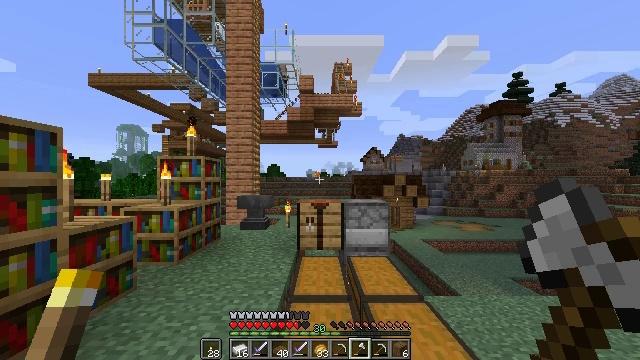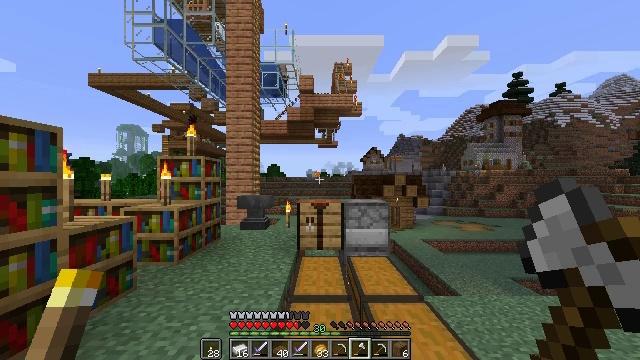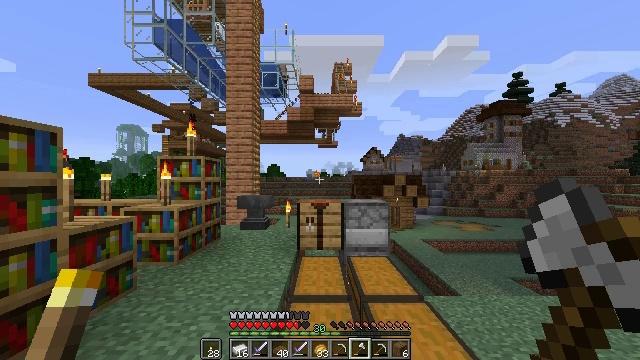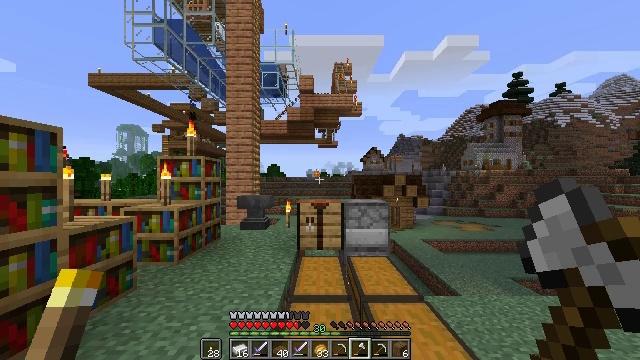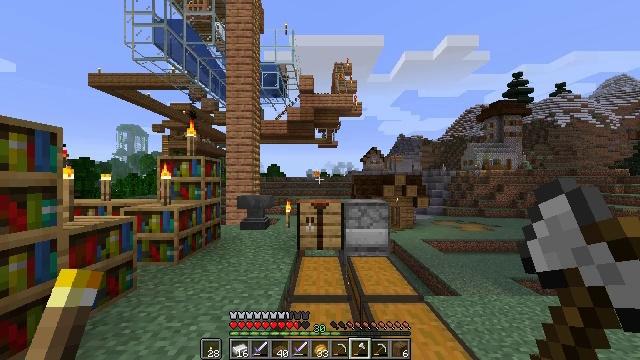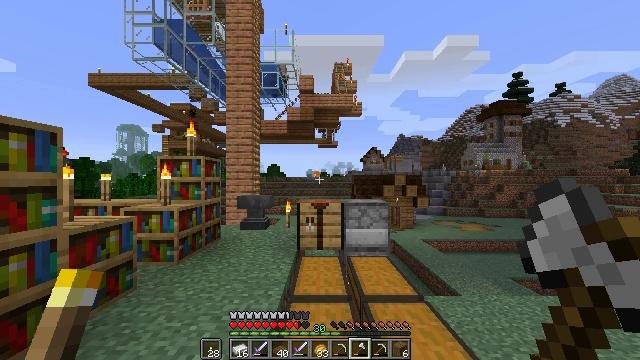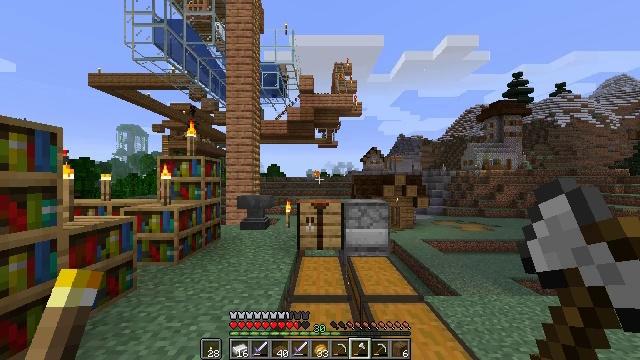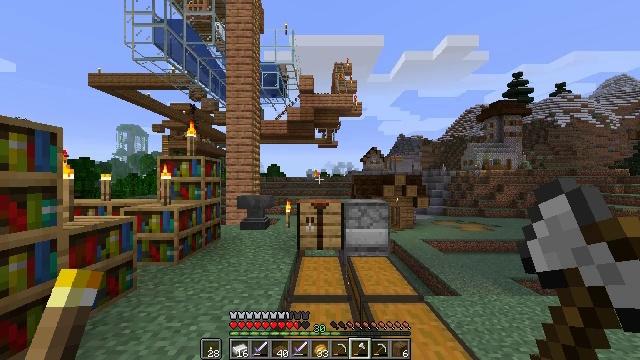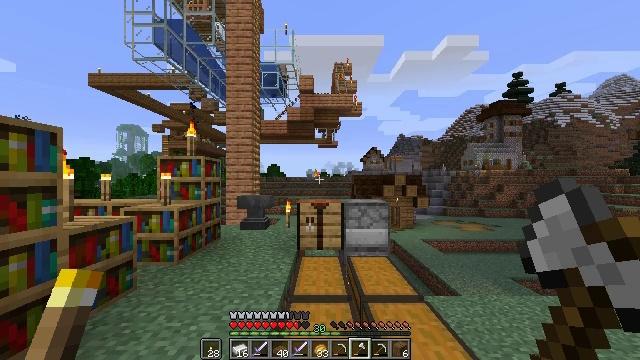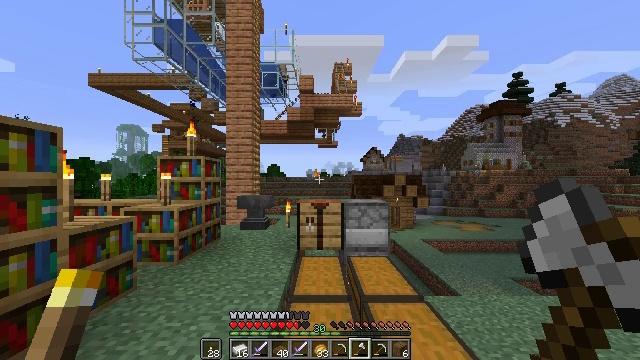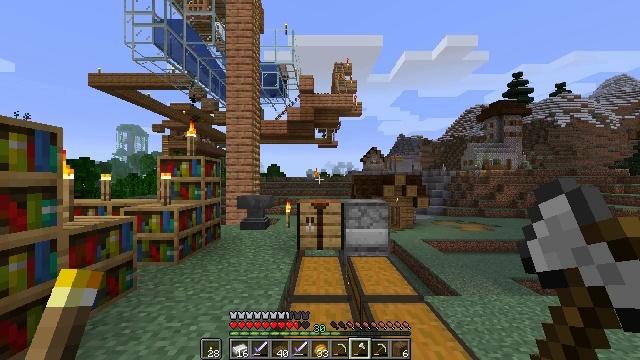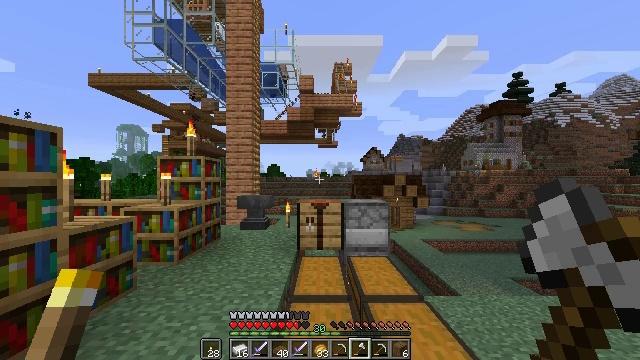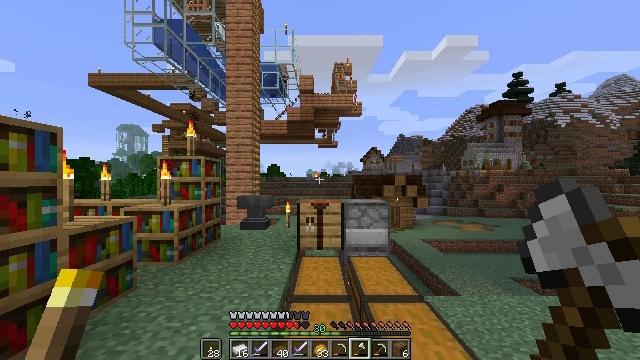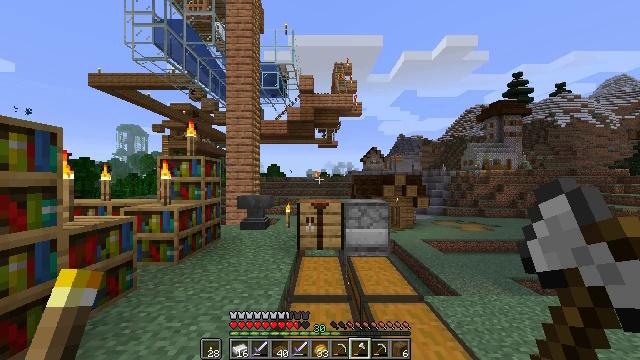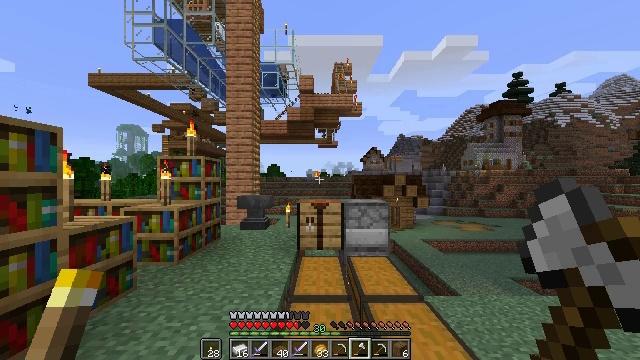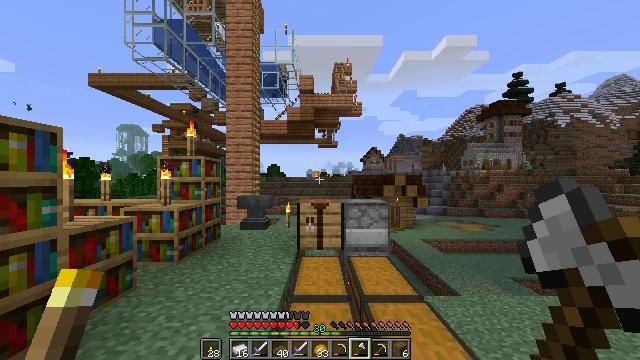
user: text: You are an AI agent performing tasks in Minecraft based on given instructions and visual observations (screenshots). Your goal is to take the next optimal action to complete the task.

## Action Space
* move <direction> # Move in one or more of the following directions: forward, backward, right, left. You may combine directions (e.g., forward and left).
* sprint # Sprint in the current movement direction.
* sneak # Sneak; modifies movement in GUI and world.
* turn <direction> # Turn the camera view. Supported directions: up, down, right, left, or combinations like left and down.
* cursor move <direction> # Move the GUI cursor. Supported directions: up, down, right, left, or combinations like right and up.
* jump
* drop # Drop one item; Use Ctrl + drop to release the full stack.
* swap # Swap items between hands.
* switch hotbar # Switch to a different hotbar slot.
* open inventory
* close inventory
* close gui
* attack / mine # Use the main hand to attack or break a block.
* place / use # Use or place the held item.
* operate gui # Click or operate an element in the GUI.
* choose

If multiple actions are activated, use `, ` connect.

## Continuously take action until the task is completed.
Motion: motion action
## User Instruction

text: Put together the materials to form a grindstone.
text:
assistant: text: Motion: no_op
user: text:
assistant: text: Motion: no_op
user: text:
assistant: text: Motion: no_op
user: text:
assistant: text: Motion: no_op
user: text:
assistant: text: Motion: no_op
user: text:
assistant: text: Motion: no_op
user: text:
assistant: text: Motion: no_op
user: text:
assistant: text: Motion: no_op
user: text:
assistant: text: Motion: no_op
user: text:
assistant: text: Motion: no_op
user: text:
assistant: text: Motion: no_op
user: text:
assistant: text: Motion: no_op
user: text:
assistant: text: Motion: no_op
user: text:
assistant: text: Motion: no_op
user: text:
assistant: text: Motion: no_op
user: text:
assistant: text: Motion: no_op
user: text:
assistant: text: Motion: no_op
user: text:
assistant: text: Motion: no_op
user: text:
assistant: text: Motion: no_op
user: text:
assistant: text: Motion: no_op
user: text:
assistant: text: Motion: no_op
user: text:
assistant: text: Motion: no_op
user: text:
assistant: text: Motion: no_op
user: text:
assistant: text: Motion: no_op
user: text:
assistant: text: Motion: no_op
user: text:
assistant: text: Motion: no_op
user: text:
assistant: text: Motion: no_op
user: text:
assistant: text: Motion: no_op
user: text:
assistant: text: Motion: no_op
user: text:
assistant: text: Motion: no_op